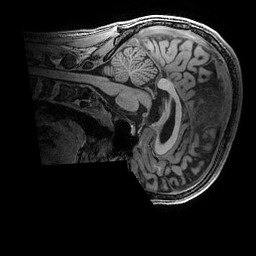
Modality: T1w
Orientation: sagittal
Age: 21
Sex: male
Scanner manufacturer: ge
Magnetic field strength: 3 T
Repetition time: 0.007 s
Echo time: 0.00342 s